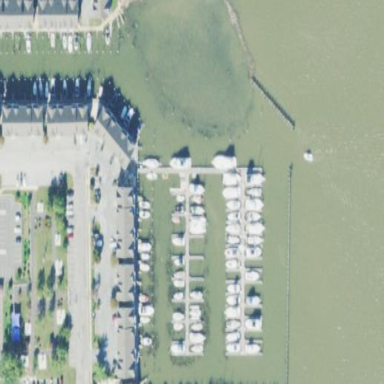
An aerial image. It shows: Marina on leisure land.